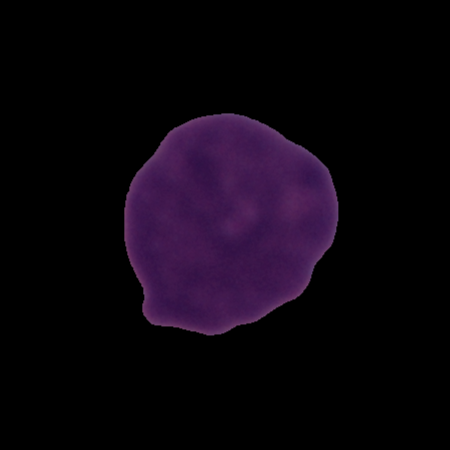
Label: cancer